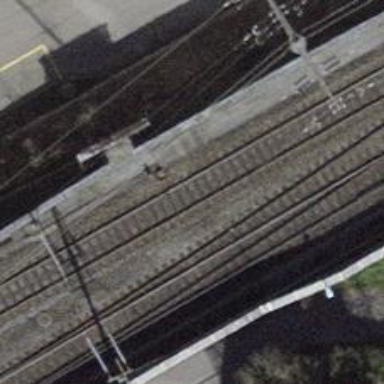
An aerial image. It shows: Single-track railway with electrified contact lines.